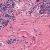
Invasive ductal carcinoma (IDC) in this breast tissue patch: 0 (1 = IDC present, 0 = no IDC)